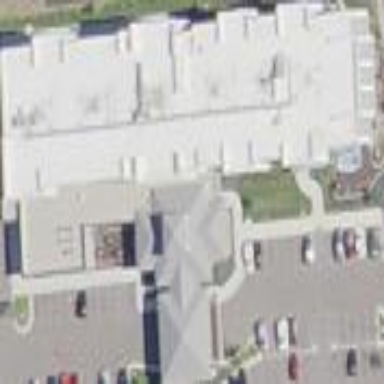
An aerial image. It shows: Hotel building.